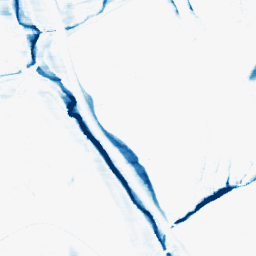
Category: morphological
Decomposition family: morphological_rect
Decomposition parameters: operation: closing
width: 20
height: 3
Upsampling method: cubic_catmull_rom
Upsampling parameters: scale: 8
Upsampling scale: 8